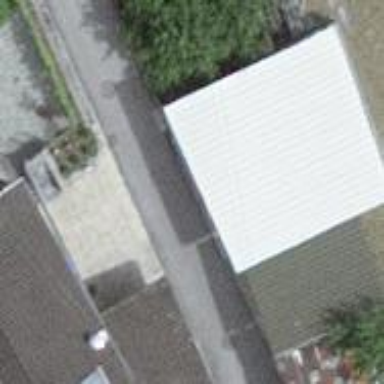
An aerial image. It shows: Shed.